Question: I am trying to use Automator to take a bunch of previously-created folders and create two new folders within each one, an "Originals" folder and a "Scans" folder. I would like to be able to drag or select the folders that need the subfolders and then have the action run automatically.
I've tried making both an action and a service to add the subfolders, but when I select multiple folders, it only runs once.
Here is a screenshot of what I've done so far...

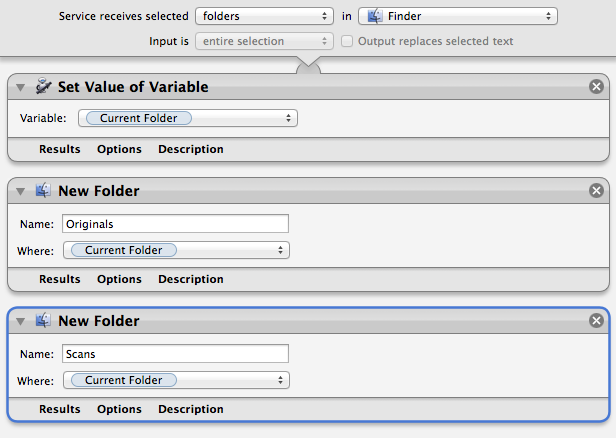
Answer: Try saving the workflow as an Application:

Save the Application to your Desktop, then you can drop folders there whenever you want.
Here is an AppleScript that, when Exported as an Application, functions as a Droplet to make the desired folders in every folder dropped thereon:
'''
on open droppings
repeat with everyDrop in droppings
if (info for everyDrop)'s folder is true then
--make two folders
tell application "Finder"
make new folder at (everyDrop as text) with properties {name:"Originals"}
make new folder at (everyDrop as text) with properties {name:"Scans"}
end tell
end if
end repeat
end open
on run
display dialog "Drop some folders here to add Originals and Scans folders" buttons {"Aye Aye"} default button "Aye Aye"
end run
'''